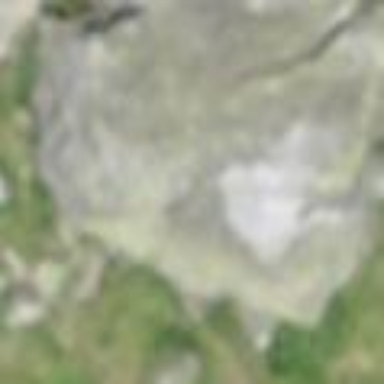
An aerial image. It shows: View of natural rock.